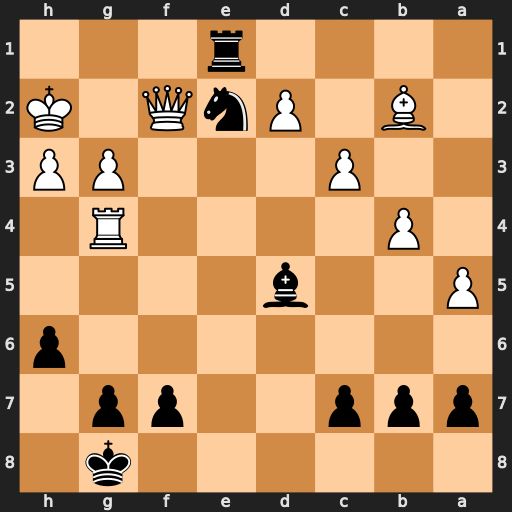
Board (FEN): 6k1/ppp2pp1/7p/P2b4/1P4R1/2P3PP/1B1PnQ1K/4r3
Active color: b
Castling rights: -
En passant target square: -
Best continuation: Rh1#